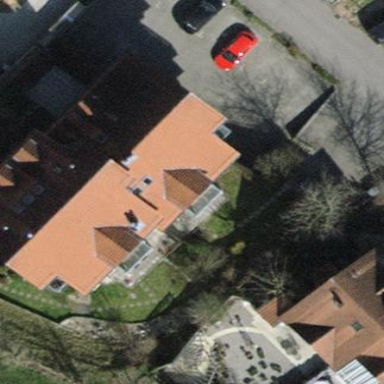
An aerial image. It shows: Building.